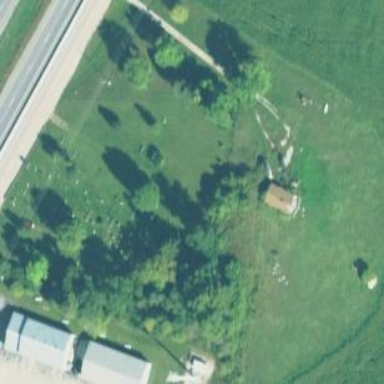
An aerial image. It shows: Cemetery.